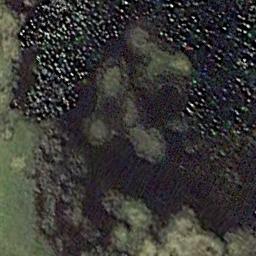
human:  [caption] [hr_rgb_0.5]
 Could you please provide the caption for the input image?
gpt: Numerous waters of different sizes and shapes are surrounded by wetlands .

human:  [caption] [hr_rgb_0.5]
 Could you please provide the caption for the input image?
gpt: Half of this wetland is flooded .

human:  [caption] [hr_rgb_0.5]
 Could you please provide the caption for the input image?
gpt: The wetland consists of green plants and water .

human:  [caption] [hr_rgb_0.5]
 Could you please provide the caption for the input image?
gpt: The surface of the lake in a wetland is covered with a large dense dark green and light green mixed plants .

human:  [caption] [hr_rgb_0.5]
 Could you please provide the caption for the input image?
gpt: There are many water areas and some green areas on the wetland .